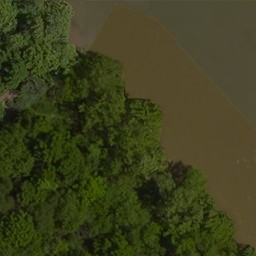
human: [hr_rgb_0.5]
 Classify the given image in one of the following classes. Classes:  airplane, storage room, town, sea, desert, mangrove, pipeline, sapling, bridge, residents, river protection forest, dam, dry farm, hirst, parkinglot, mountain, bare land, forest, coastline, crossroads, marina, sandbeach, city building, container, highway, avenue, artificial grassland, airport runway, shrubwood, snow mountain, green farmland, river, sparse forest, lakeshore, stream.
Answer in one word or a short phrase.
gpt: river protection forest